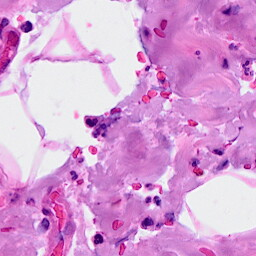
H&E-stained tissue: Breast